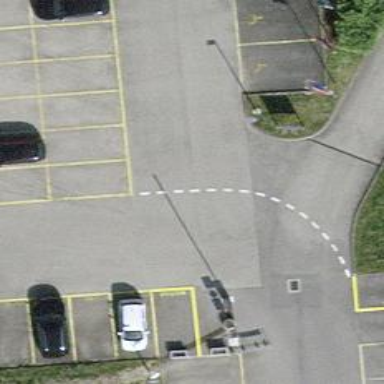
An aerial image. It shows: Road serving as parking aisle.